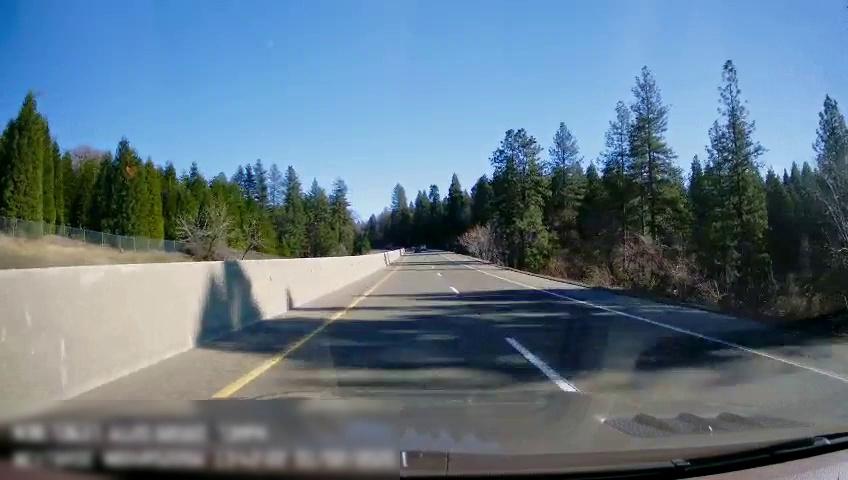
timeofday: Day
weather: Sunny
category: Drivable Space
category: Drivable Space
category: Lanes | Alternate Lane
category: Lanes | Current Lane
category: Lanes | Alternate Lane